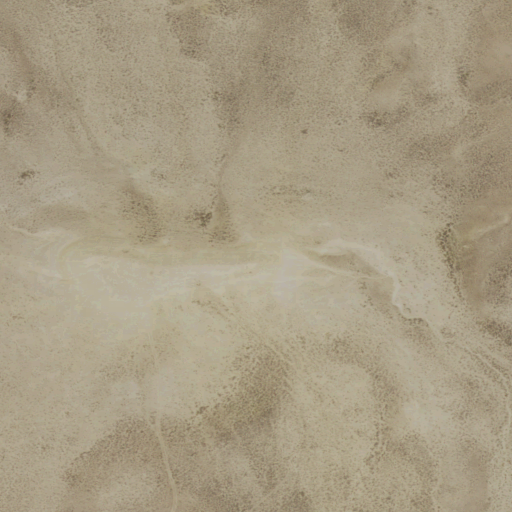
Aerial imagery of mountain in Wyoming named Square Top containing shrub and grassland